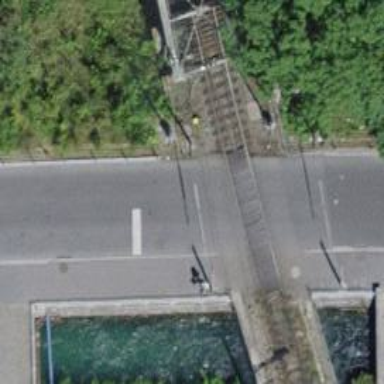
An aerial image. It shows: Automatic barrier at full level railway crossing.